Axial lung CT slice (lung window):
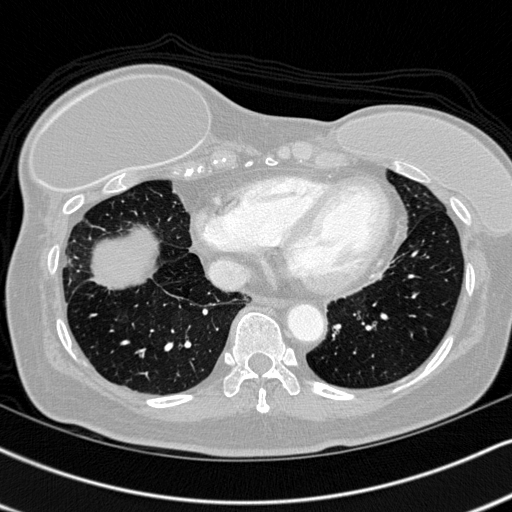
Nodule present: no